Field crop: tomato
Growth stage: 1
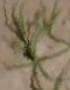
Species: cyperus